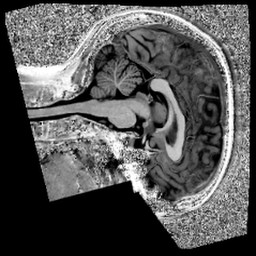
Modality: MP2RAGE
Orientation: sagittal
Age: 33
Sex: female
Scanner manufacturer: siemens
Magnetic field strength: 7 T
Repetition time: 6 s
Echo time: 0.00283 s